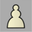
Piece: wP